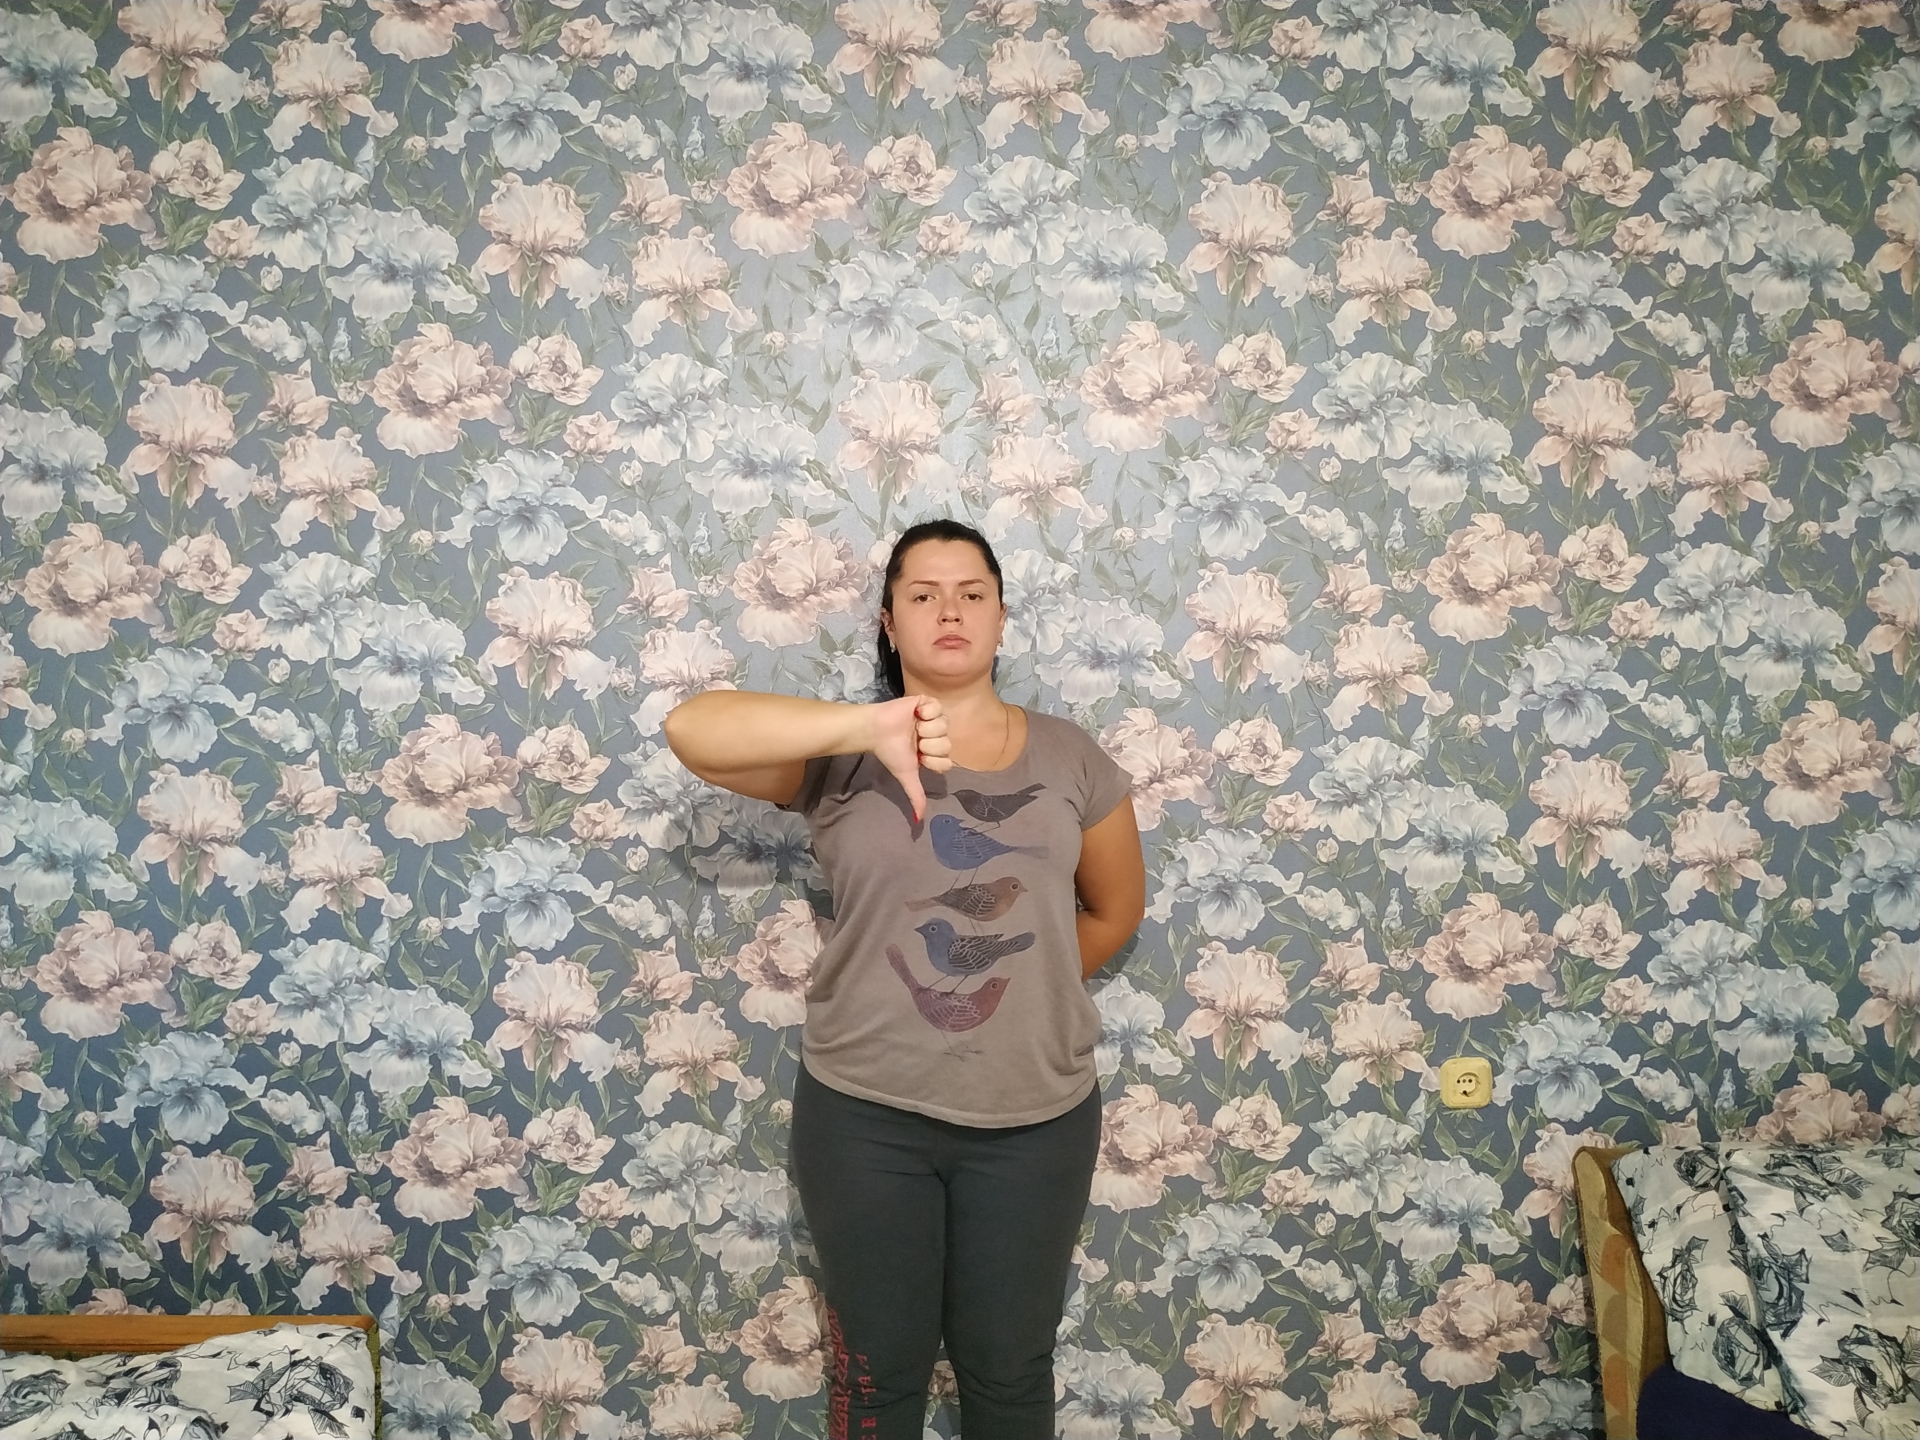
Label: clear